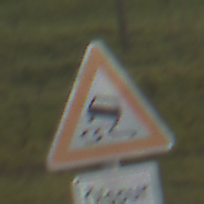
Verkehrszeichen: SchleuderOderRutschgefahr
Zusatzzeichen unten: HinweiseAufGefahrenDurchVerbaleAngabe1
Umgebung: Outdoor, Nature
Tageszeit: SunriseSunset
Wetter: PartlyCloudy
Licht: Natural
Jahreszeit: NotSpecified
Kontrast: LowContrast